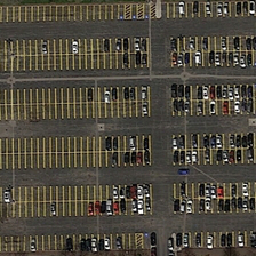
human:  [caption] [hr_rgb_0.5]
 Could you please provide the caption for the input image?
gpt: many cars ordered arranged in right of the parking .

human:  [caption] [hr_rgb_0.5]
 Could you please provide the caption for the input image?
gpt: six rows parking space in it while with a gallery in the middle .

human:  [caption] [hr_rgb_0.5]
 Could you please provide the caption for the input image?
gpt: a parking with dark gray ground while with some sparse plants besides .

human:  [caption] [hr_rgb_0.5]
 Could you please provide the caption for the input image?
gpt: a dark gray parking with six rows parking space in it .

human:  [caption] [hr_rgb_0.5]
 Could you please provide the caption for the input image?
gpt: some cars in different colors are in a parking lot .